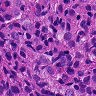
Metastatic tissue present: yes